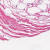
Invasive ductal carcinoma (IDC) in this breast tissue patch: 0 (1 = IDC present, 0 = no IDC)